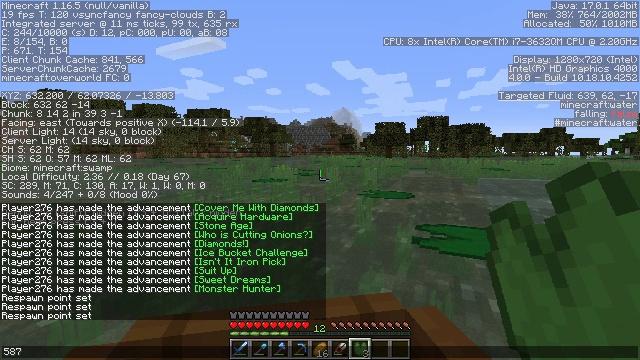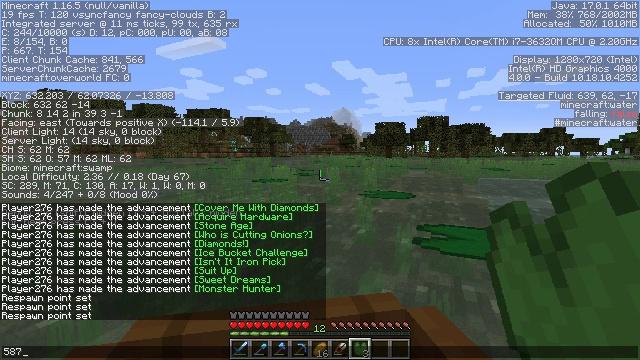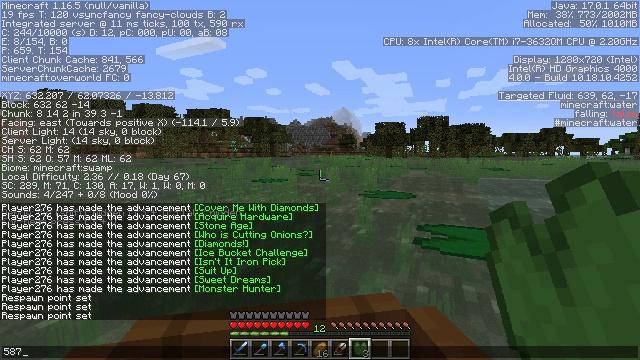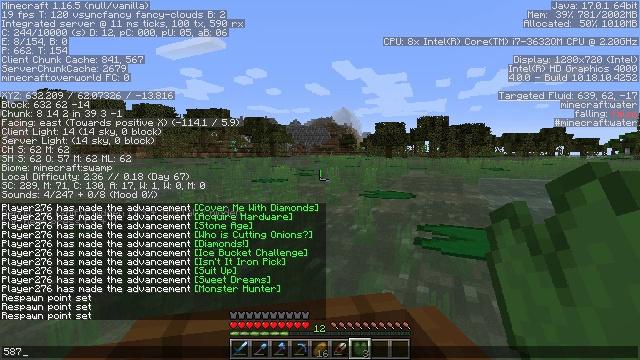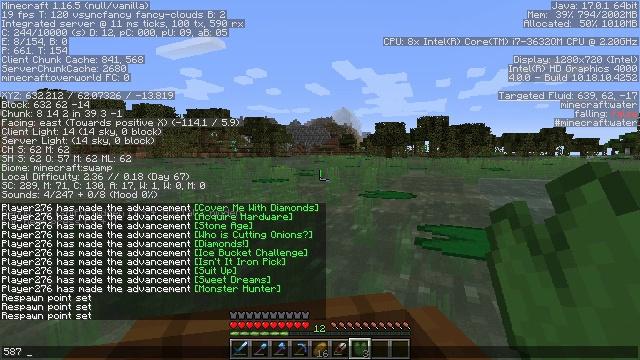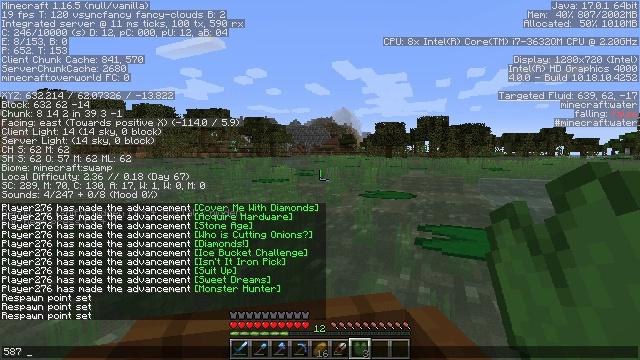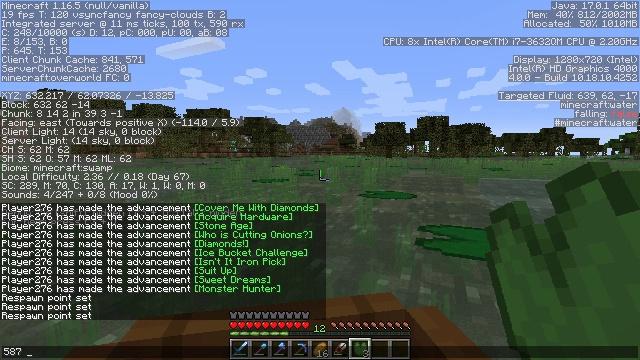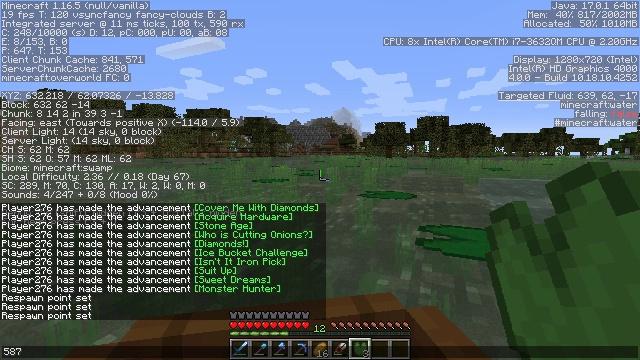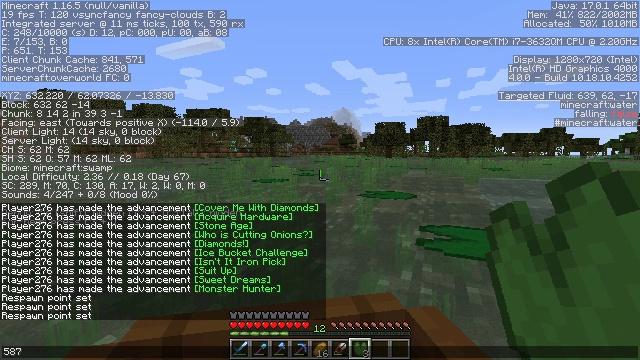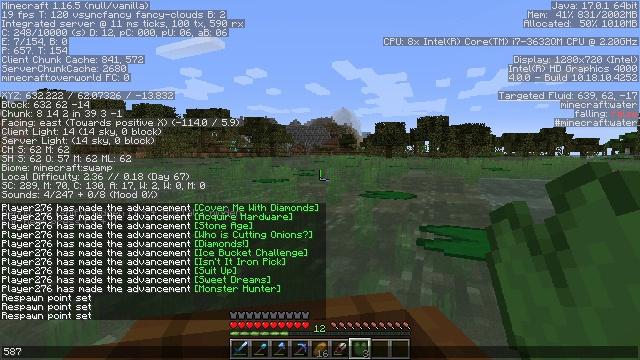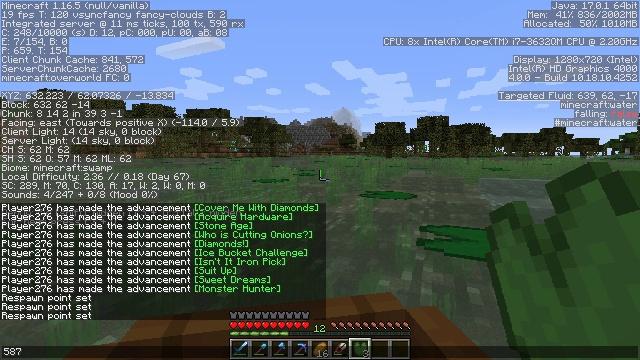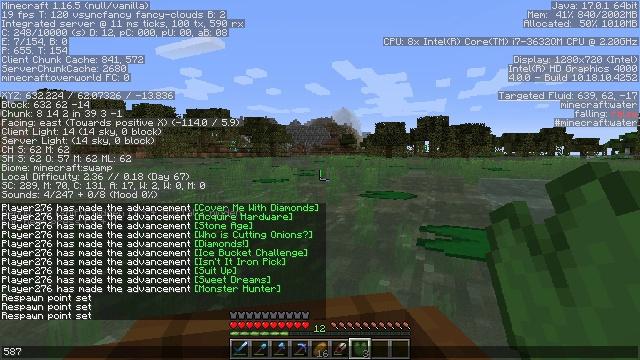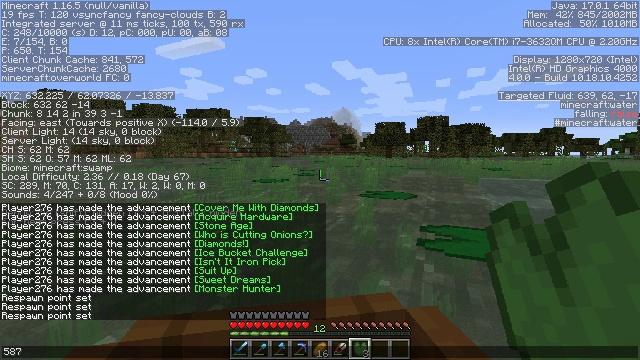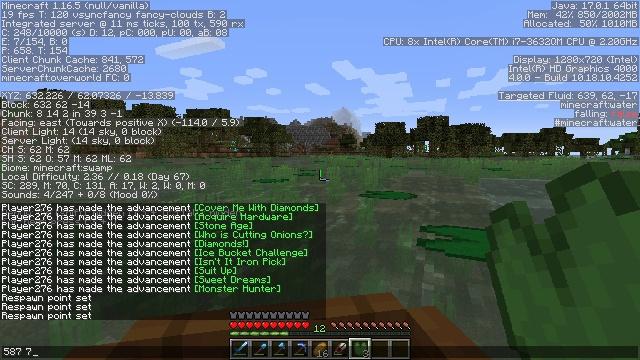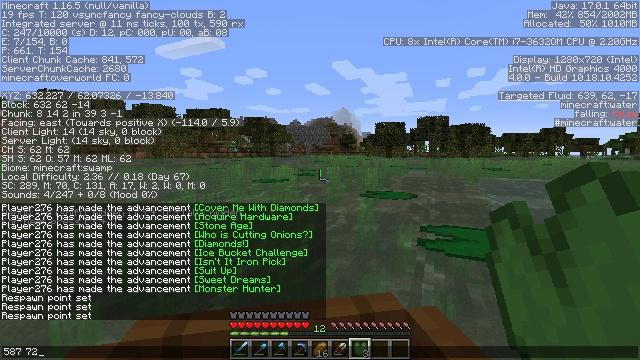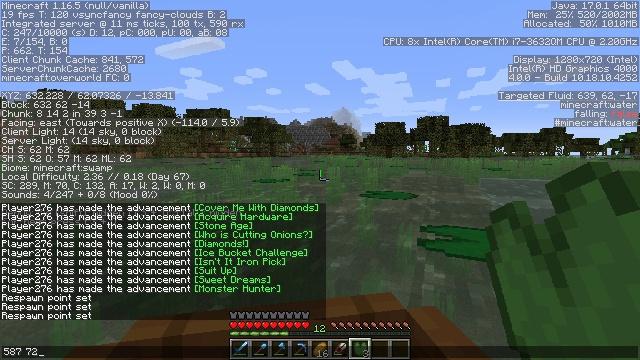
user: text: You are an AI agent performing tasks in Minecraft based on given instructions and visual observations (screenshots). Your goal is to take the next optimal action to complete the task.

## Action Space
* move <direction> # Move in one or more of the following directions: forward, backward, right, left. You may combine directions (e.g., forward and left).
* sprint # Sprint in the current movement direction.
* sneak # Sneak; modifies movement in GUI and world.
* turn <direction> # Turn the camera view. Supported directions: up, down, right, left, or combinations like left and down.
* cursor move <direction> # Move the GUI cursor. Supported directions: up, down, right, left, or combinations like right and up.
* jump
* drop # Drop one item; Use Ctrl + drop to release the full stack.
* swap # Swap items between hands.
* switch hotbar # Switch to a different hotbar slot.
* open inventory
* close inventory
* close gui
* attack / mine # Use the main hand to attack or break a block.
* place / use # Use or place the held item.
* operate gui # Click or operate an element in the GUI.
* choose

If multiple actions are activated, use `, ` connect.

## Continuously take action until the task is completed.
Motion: motion action
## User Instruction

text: Clear the seagrass to get an item.
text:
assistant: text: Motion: switch to hotbar 7
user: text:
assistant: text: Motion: no_op
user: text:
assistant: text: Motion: no_op
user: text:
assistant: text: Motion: jump
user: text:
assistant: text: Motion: jump
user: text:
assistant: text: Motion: no_op
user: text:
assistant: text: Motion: no_op
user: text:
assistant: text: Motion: no_op
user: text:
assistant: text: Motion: no_op
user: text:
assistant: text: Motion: no_op
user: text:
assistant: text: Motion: no_op
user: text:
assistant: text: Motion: no_op
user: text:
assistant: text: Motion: switch to hotbar 7
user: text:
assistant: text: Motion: switch to hotbar 2, 7
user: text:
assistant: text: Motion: switch to hotbar 2, 7
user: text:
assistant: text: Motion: switch to hotbar 2
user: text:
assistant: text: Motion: no_op
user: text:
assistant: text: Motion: no_op
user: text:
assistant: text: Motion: close gui
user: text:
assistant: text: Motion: no_op
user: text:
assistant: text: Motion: no_op
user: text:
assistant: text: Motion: no_op
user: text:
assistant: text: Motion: move forward
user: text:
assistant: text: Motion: move forward
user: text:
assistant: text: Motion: move forward
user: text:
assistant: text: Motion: move forward
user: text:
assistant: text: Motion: move forward
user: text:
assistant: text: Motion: move forward
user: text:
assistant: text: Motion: move forward
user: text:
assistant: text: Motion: move forward